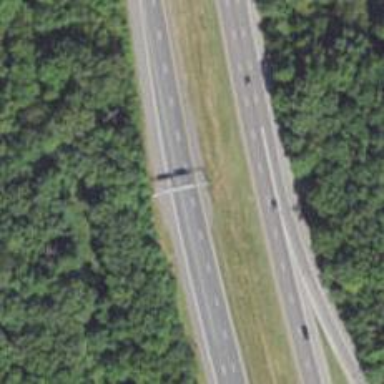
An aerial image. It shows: Motorway junction.